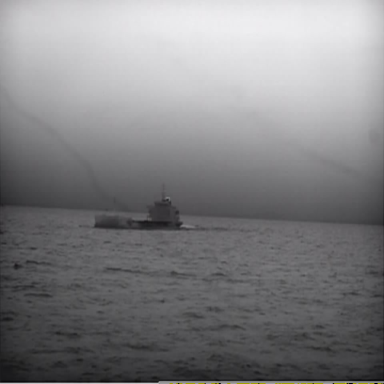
There is a liner in the infrared image.